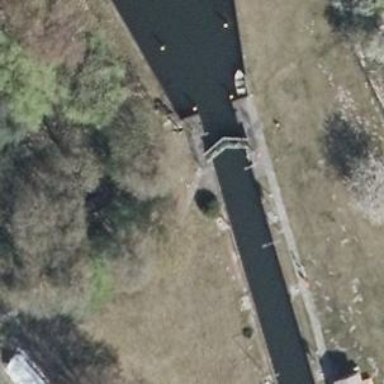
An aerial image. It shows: Lock gate on waterway.